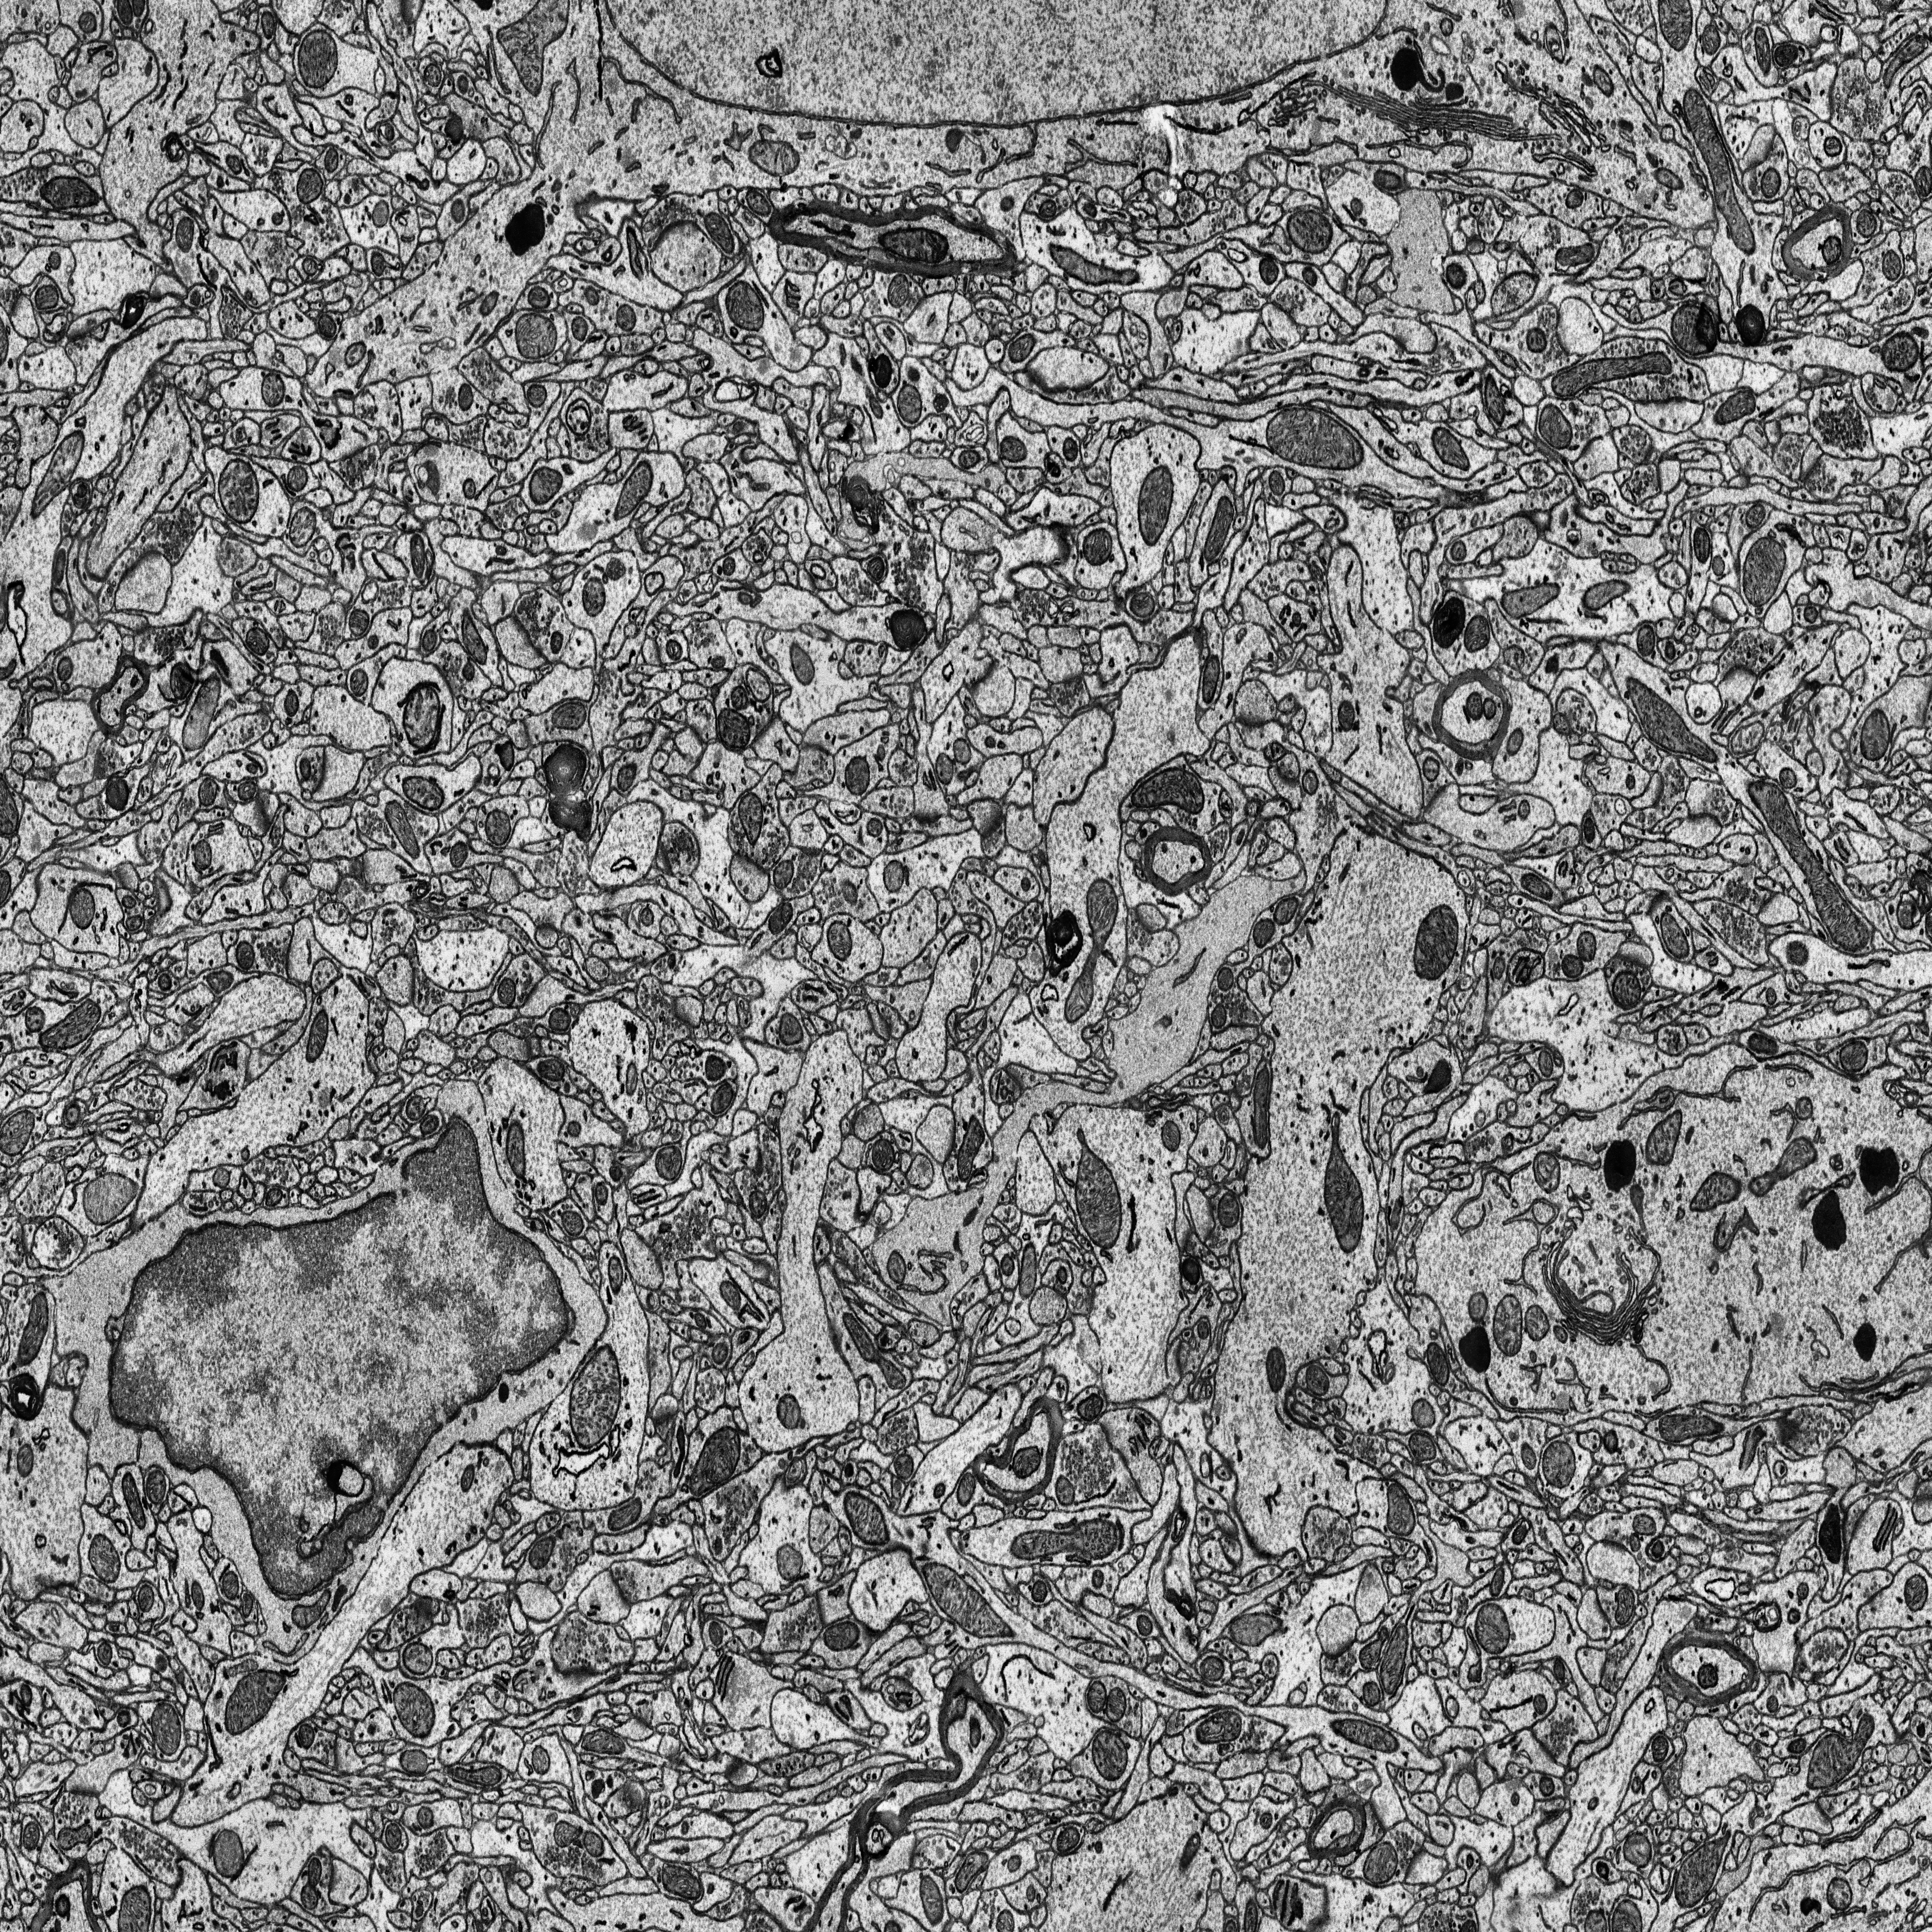
Electron microscopy slice of rat cortex tissue
Slice depth (z): 84
Mitochondria instances in slice: 373